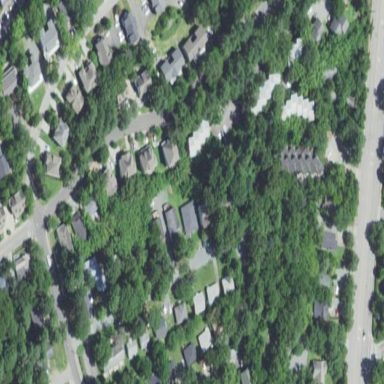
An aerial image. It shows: Residential road area.